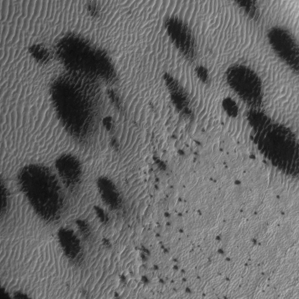
Label: frost